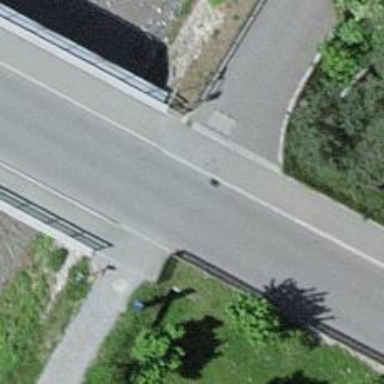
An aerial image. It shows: Footway with pebblestone surface.